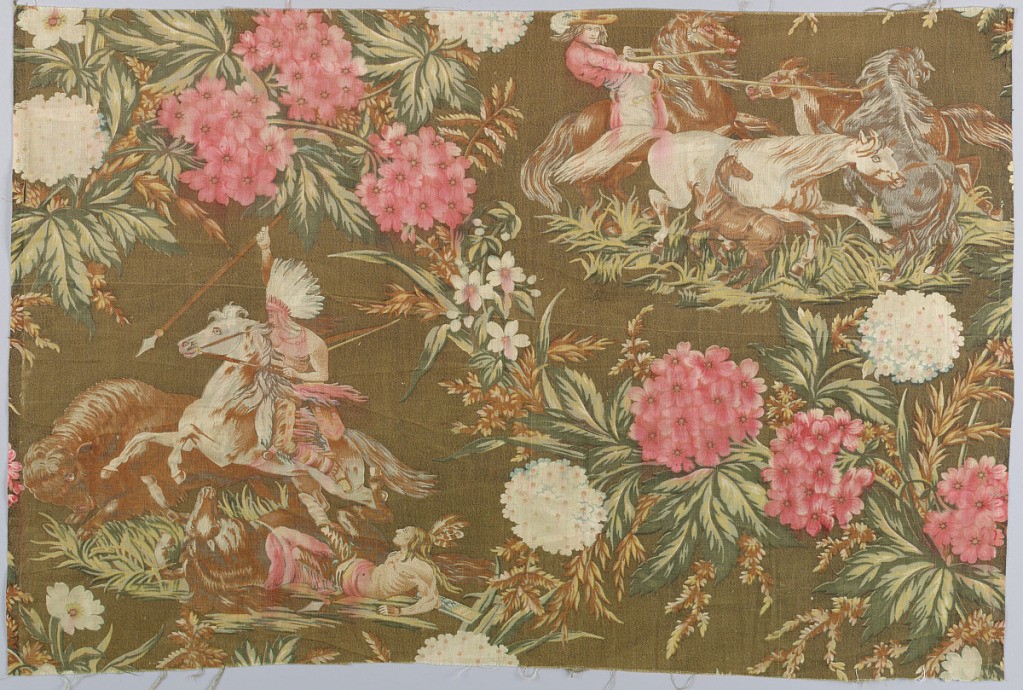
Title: Fragment
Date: late 19th century
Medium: cotton Technique: roller printed on plain weave
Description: Two scenes: an Indian on horseback spearing a buffalo and cowboys wrangling a group of horses. The two scenes are surrounded by large floral motifs. Predominantly reds, pinks and white on a dark brown background.